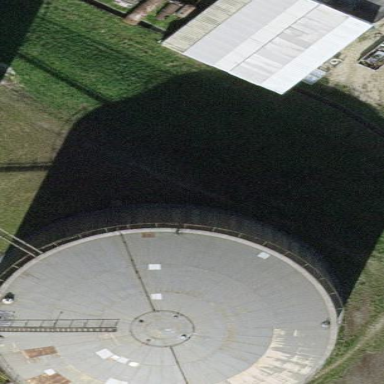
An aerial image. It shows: Industrial building with storage tank.